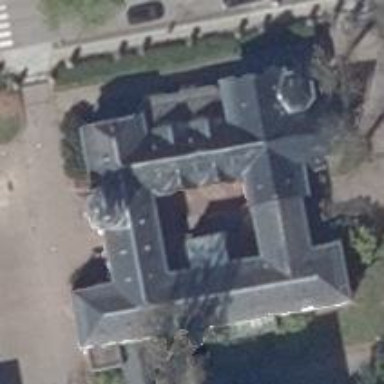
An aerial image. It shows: Hospital building with hipped roof.